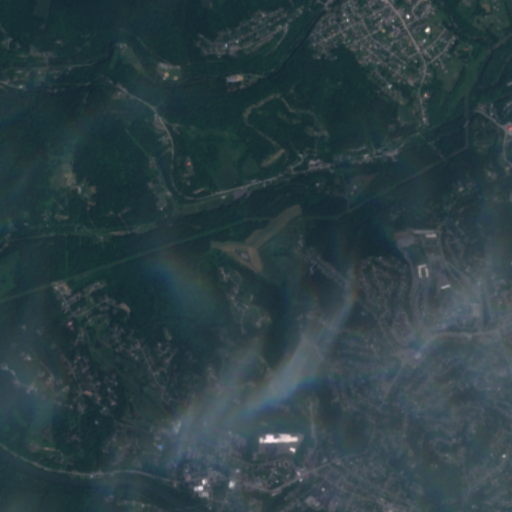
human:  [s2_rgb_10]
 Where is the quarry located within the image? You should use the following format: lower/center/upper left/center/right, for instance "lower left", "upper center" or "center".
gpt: The quarry is located in the upper right of the image.
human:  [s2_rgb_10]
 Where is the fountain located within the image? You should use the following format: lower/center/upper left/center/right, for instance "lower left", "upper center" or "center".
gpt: The fountain is located in the center right of the image.
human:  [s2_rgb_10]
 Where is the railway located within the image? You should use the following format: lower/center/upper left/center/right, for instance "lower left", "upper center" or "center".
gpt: The railway is located in the upper right of the image.
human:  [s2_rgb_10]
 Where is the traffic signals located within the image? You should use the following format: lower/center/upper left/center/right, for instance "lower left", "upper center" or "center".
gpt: The traffic signals is located in the center right of the image.
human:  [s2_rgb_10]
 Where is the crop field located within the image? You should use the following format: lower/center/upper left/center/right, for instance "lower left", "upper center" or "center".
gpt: There is no crop field in the image.